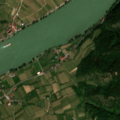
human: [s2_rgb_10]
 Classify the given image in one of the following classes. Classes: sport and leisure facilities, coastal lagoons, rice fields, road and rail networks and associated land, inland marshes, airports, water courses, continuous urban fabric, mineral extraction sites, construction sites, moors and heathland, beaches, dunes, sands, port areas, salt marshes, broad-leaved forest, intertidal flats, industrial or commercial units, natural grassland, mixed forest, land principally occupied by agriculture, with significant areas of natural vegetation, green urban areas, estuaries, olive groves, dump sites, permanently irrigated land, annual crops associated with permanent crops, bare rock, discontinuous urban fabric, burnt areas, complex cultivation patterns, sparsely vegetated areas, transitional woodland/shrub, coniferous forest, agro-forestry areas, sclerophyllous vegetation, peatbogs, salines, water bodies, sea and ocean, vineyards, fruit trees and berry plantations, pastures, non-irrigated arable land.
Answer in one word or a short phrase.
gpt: discontinuous urban fabric, vineyards, pastures, broad-leaved forest, mixed forest, water courses